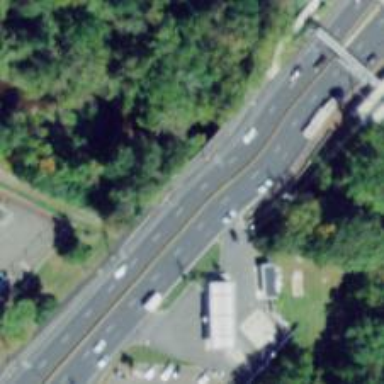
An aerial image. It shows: Trunk highway bridge.